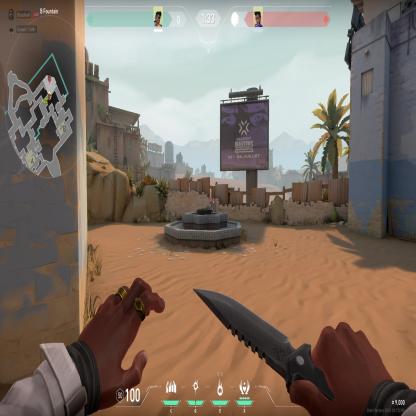
Label: enemy